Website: lowes
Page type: delivery-shipping
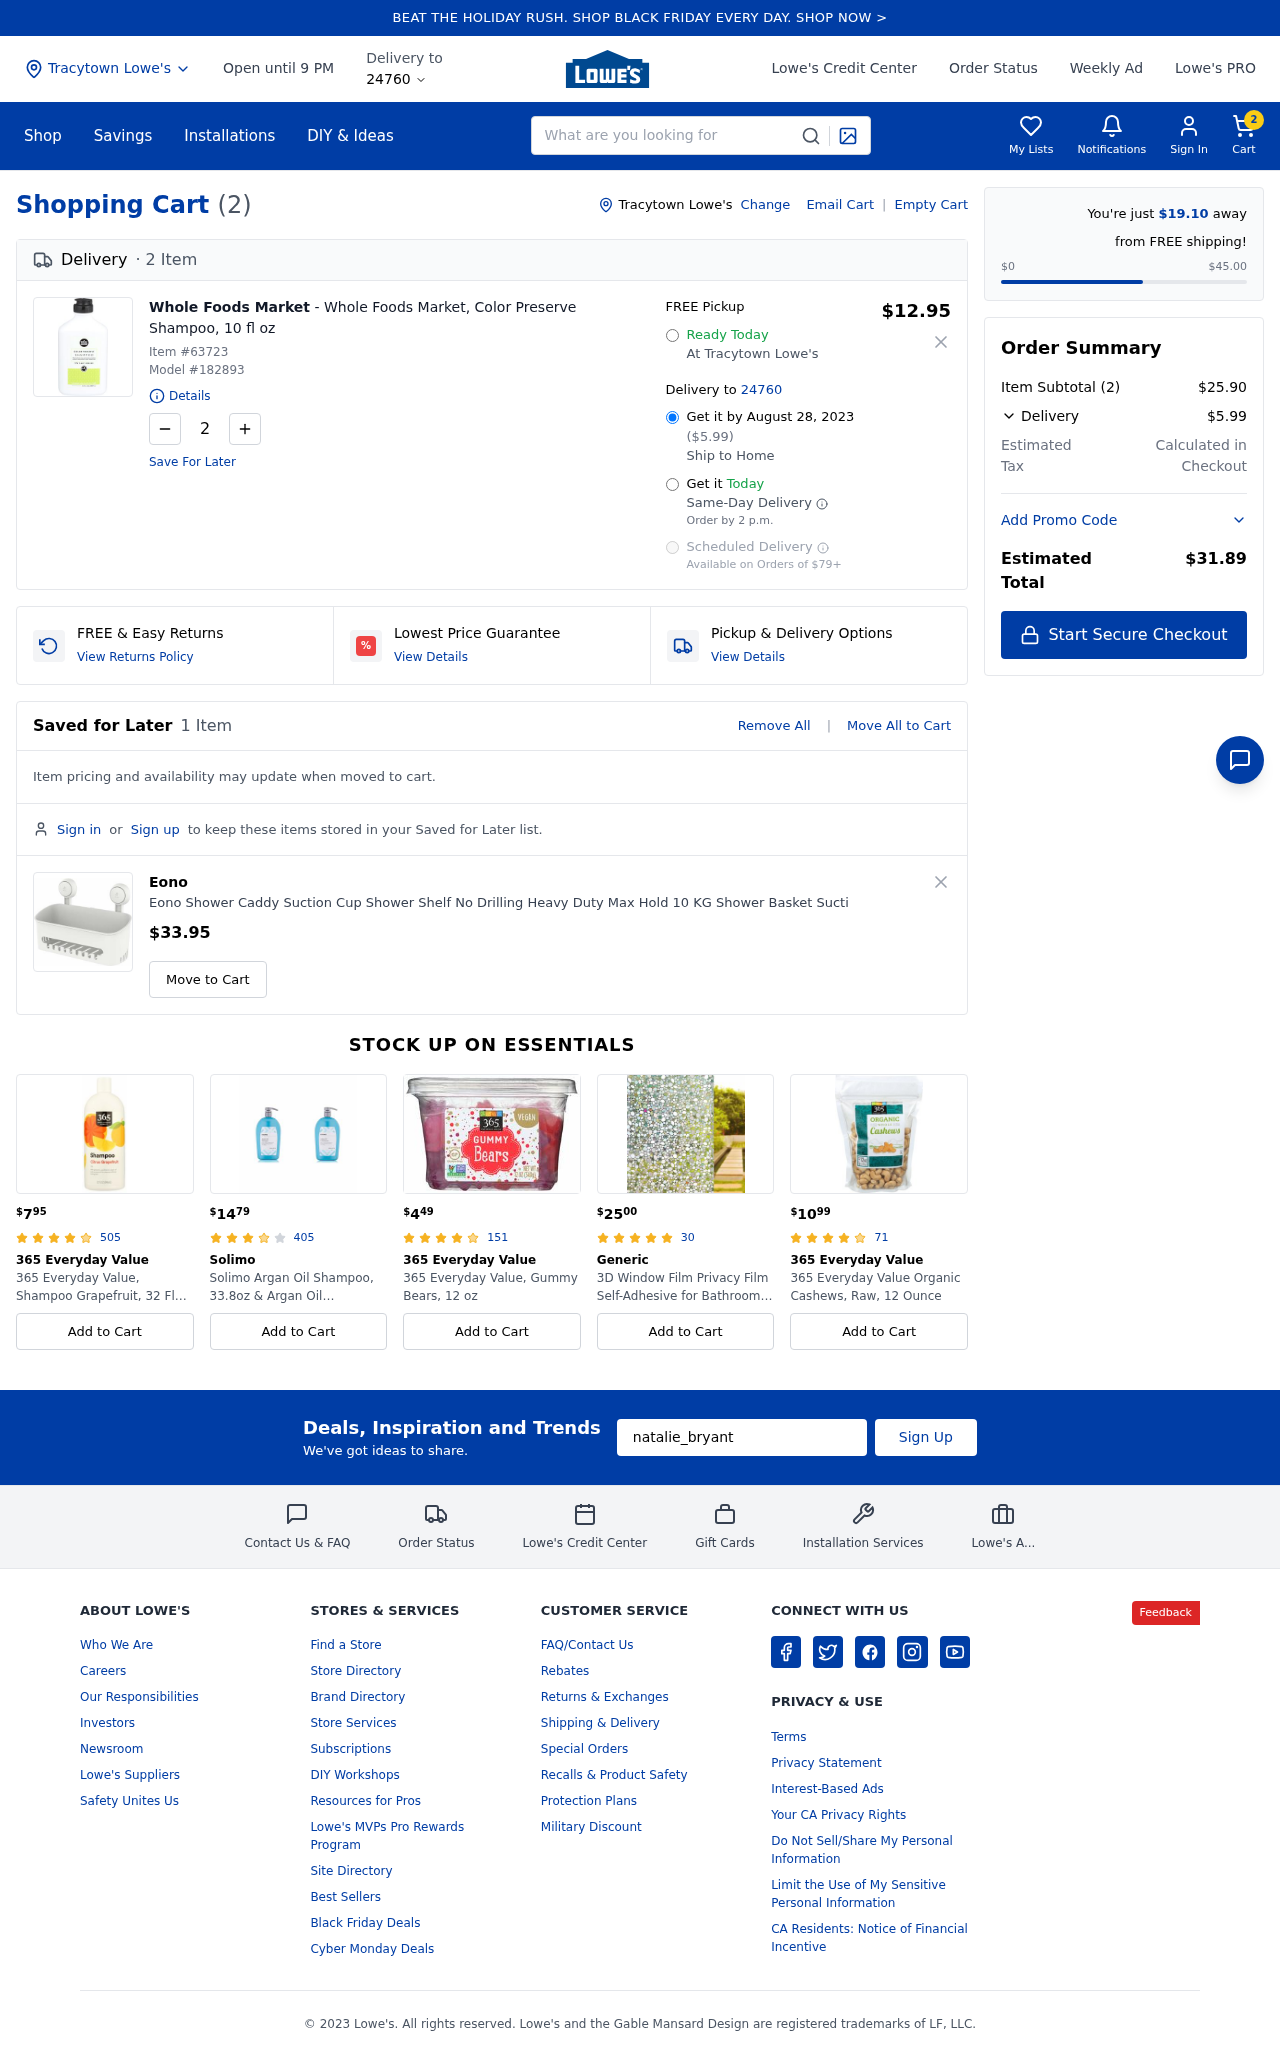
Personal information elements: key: PII_CITY
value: Tracytown
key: PII_EMAIL
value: natalie_bryant@gmail.com
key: PII_POSTCODE
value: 24760
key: PII_CITY2
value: Tracytown
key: PII_CITY3
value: Tracytown
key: PII_POSTCODE_FULL
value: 24760
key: PII_POSTCODE_NUMERIC
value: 24760
Product elements: key: PRODUCT1_BRAND
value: Whole Foods Market
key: PRODUCT1_NAME
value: Whole Foods Market, Color Preserve Shampoo, 10 fl oz
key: PRODUCT1_PRICE
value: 12.95
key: PRODUCT1_QUANTITY
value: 2
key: PRODUCT2_BRAND
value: Eono
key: PRODUCT2_NAME
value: Eono Shower Caddy Suction Cup Shower Shelf No Drilling Heavy Duty Max Hold 10 KG Shower Basket Sucti
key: PRODUCT2_PRICE
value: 33.95
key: PRODUCT1_ITEM_NUMBER
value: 63723
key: PRODUCT1_MODEL_NUMBER
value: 182893
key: PRODUCT3_PRICE
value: $795
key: PRODUCT3_NUM_RATINGS
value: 505
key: PRODUCT3_BRAND
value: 365 Everyday Value
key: PRODUCT3_NAME
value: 365 Everyday Value, Shampoo Grapefruit, 32 Fl Oz
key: PRODUCT4_PRICE
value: $1479
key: PRODUCT4_NUM_RATINGS
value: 405
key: PRODUCT4_BRAND
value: Solimo
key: PRODUCT4_NAME
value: Solimo Argan Oil Shampoo, 33.8oz & Argan Oil Conditioner, 33.8oz
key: PRODUCT5_PRICE
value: $449
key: PRODUCT5_NUM_RATINGS
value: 151
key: PRODUCT5_BRAND
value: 365 Everyday Value
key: PRODUCT5_NAME
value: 365 Everyday Value, Gummy Bears, 12 oz
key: PRODUCT6_PRICE
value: $2500
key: PRODUCT6_NUM_RATINGS
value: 30
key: PRODUCT6_BRAND
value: Generic
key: PRODUCT6_NAME
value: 3D Window Film Privacy Film Self-Adhesive for Bathroom Bedroom Kitchen (Pebble) (44.5 x 200 cm)
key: PRODUCT7_PRICE
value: $1099
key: PRODUCT7_NUM_RATINGS
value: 71
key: PRODUCT7_BRAND
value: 365 Everyday Value
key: PRODUCT7_NAME
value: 365 Everyday Value Organic Cashews, Raw, 12 Ounce
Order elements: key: ORDER_NUM_ITEMS
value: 2
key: ORDER_DELIVERY_DATE
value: August 28, 2023
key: ORDER_SHIPPING_COST
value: $5.99
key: AWAY_FROM_FREE_SHIPPING
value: $19.10
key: ORDER_SUBTOTAL
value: $25.90
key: ORDER_TOTAL
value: $31.89
Search elements: key: HEADER_SEARCH
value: What are you looking for